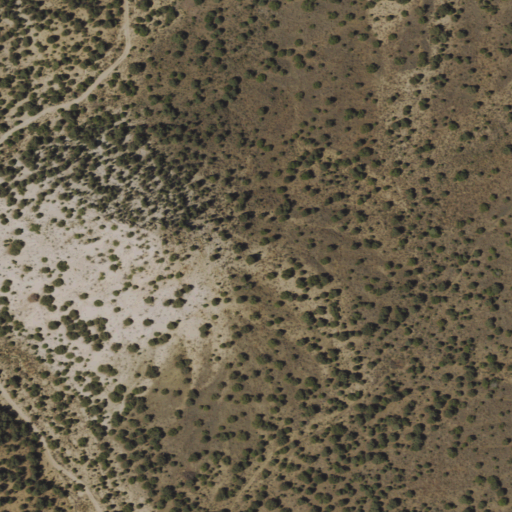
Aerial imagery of mountain in Nevada named Sugarloaf containing evergreen forest and shrub